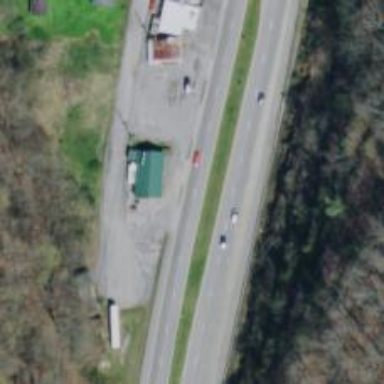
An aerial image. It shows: Trunk highway.